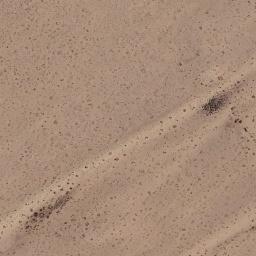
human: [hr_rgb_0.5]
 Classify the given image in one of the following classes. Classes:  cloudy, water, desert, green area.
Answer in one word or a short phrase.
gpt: desert